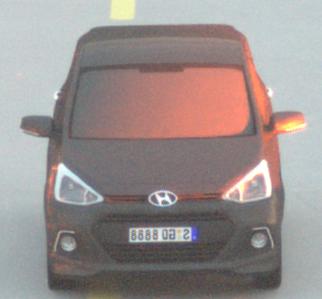
Make: Hyundai
Model: i10
Detailed model: Gen. 2
Model produced from: 2013
Model produced until: 2019
Doors: 5
Color: gray
Road condition: dry road
Daytime: sunrise or sunset
Contrast: medium contrast